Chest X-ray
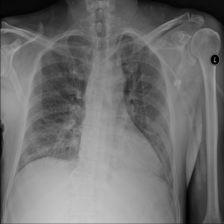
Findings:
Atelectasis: negative
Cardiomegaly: negative
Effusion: negative
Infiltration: negative
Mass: negative
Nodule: negative
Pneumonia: negative
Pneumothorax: negative
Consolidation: negative
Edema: positive
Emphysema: negative
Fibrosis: negative
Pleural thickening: negative
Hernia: negative